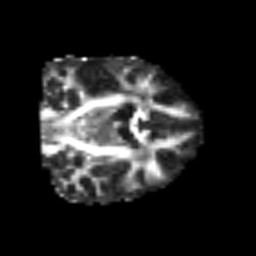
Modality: FA
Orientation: coronal
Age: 56
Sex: male
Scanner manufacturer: siemens
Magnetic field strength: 3 T
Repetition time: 6.1 s
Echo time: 0.101 s